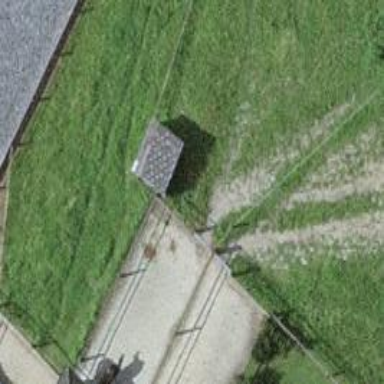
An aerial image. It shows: Fence.